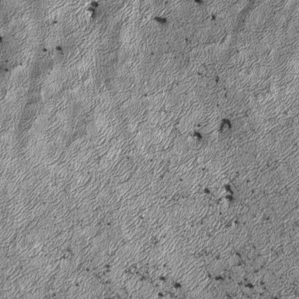
Label: frost